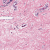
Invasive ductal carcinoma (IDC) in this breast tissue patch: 0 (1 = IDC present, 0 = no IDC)